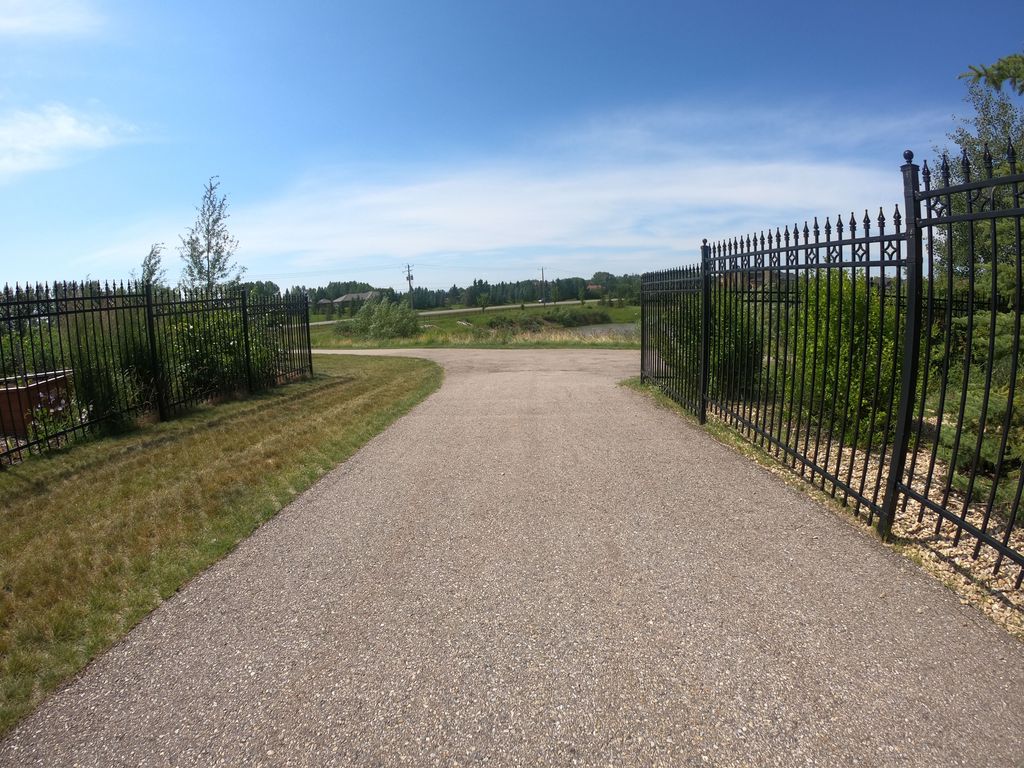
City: calgary